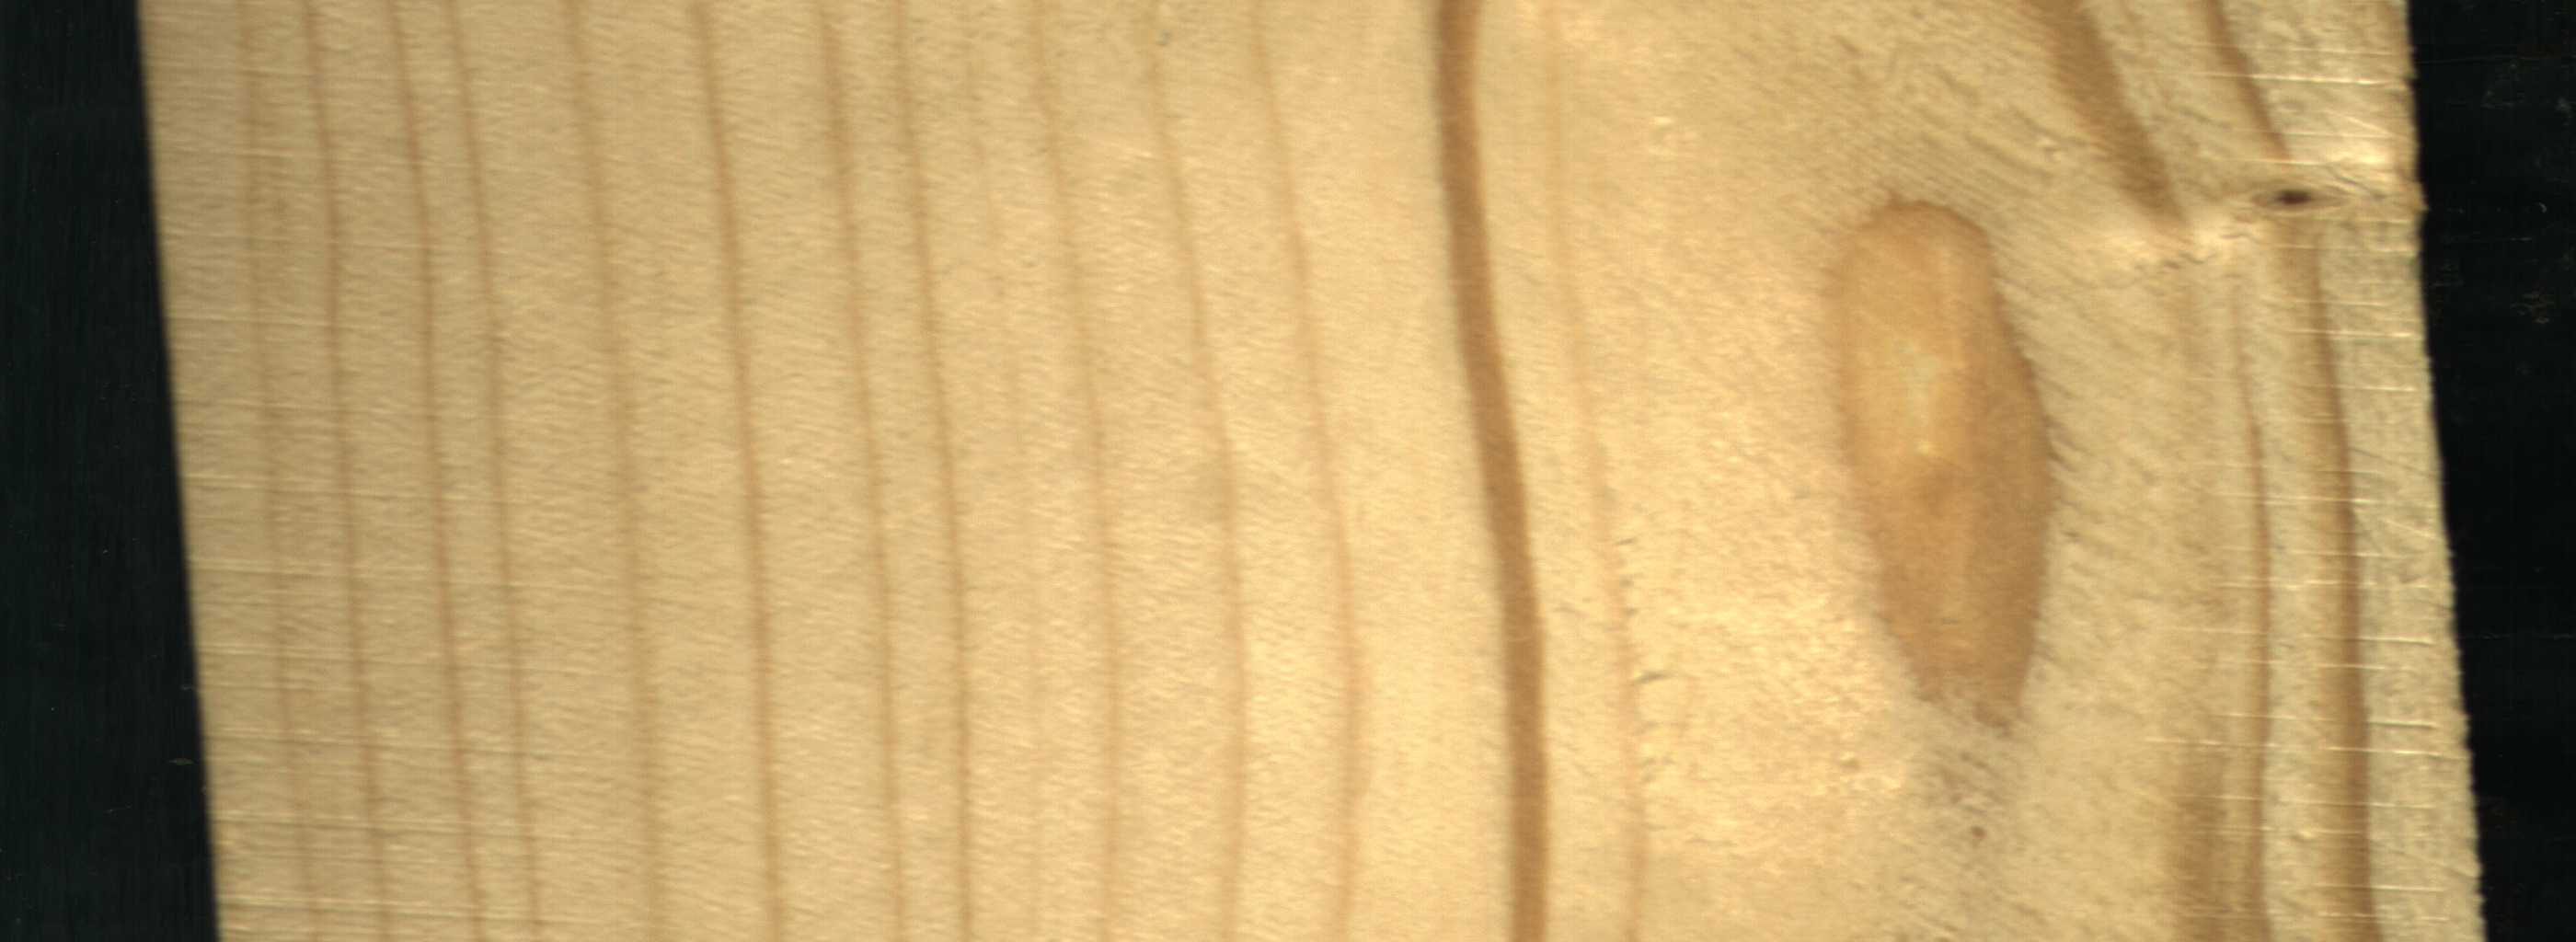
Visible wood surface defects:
Quartzity
Live_Knot